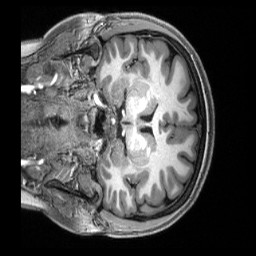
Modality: T1w
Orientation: coronal
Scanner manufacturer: siemens
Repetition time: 2.5 s
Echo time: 0.00231 s